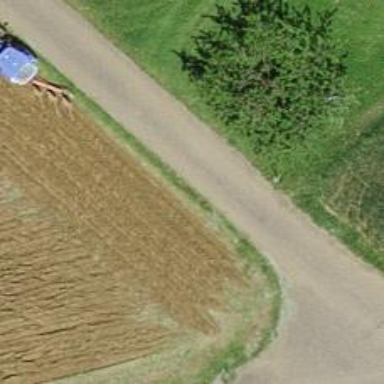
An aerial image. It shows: Stopping point on road surrounded by agricultural land.